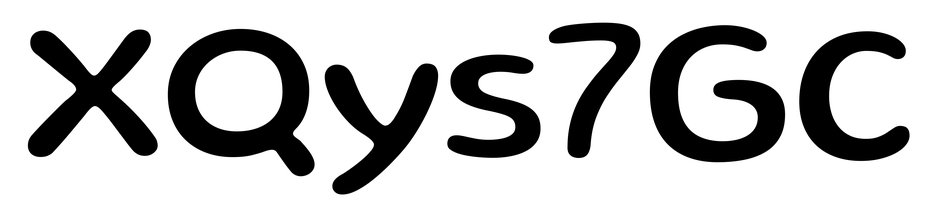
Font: Gluten_Regular